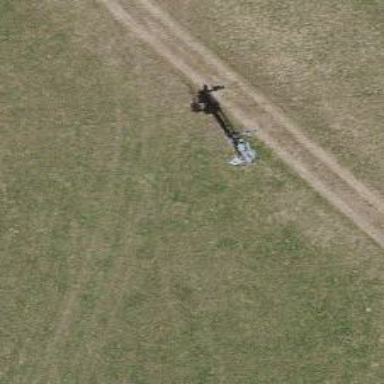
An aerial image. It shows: Pylon used for aerialway.